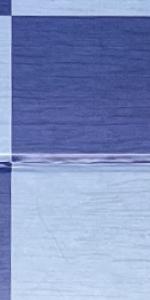
Label: Empty